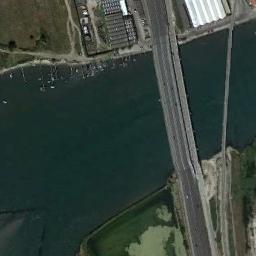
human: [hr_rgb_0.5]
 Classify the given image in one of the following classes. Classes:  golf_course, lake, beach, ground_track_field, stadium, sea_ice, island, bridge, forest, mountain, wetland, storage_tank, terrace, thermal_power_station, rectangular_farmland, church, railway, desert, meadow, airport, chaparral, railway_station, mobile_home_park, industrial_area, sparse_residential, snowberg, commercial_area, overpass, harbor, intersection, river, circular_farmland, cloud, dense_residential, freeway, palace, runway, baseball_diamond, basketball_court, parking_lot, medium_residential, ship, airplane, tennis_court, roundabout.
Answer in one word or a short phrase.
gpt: bridge